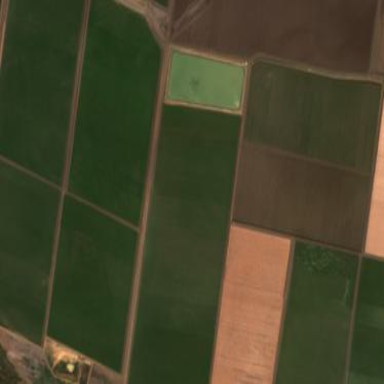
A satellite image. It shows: Farmland with cotton crop.